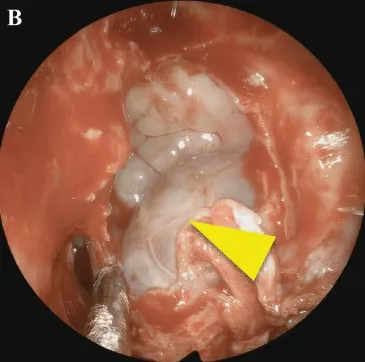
A transpterygoid endonasal approach with multilayer reconstruction was used. Following sphenoidotomy, the meningoencephalocele was exposed (arrowhead.
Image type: endoscopy (gi_endoscopy)